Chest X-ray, AP view. Patient: 54 years old, sex M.
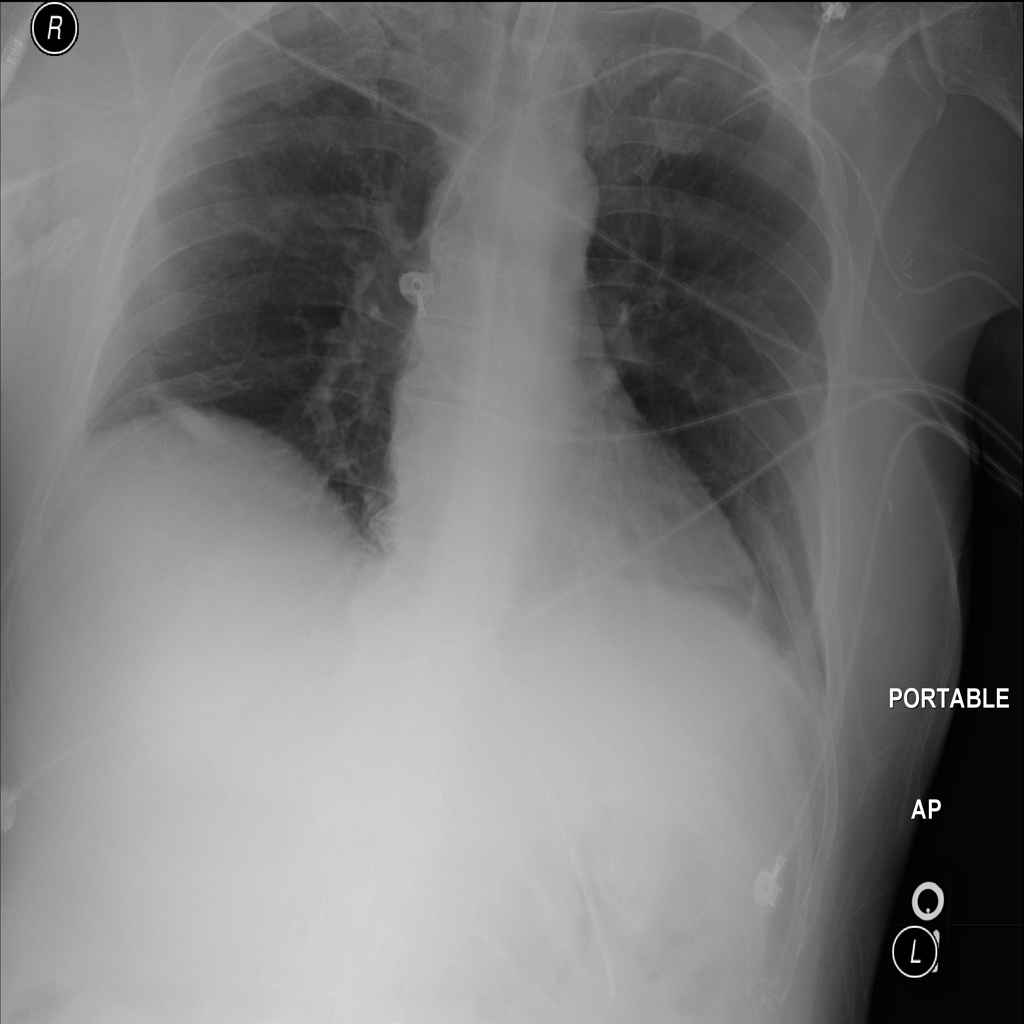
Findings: Atelectasis